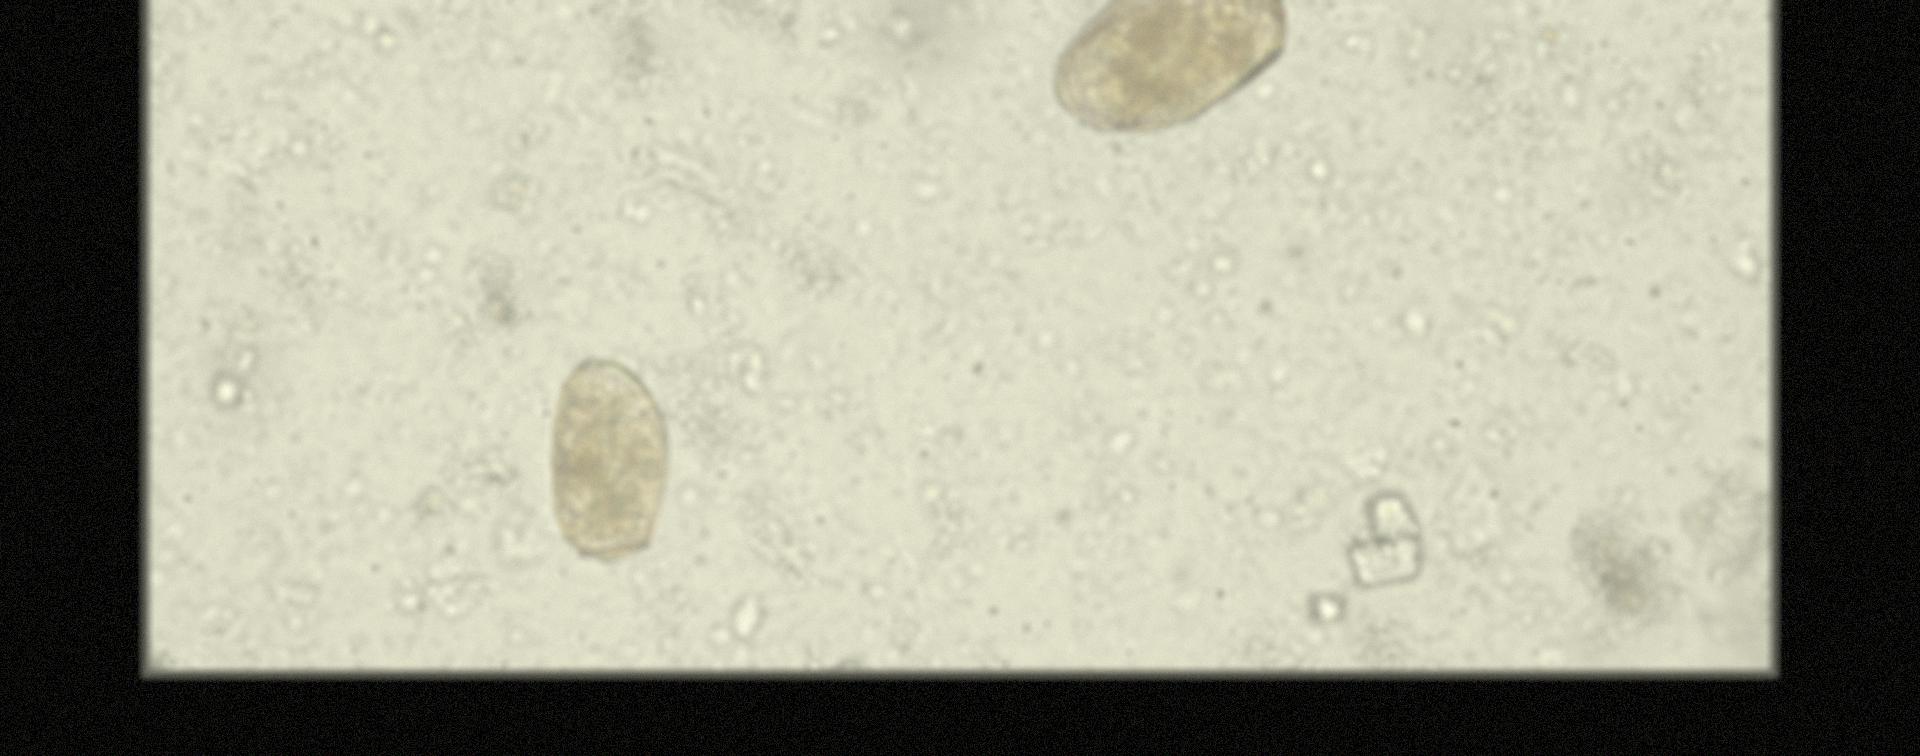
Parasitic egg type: Paragonimus spp